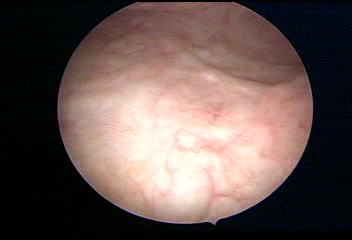
Modality: WLC
Class: Normal mucosa
Bladder cancer association: No